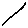
Label: line